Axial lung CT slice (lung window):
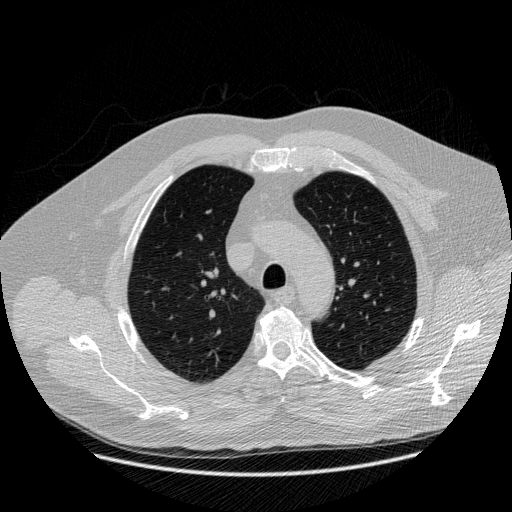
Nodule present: no